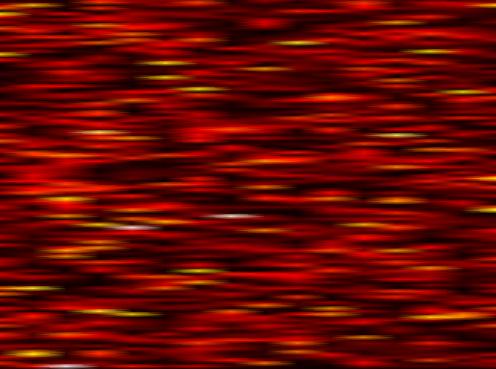
Label: WOLA